Interaction volume radius: 10 \u00c5
Interaction volume height: 50 \u00c5
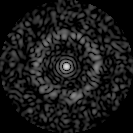
Disorder parameter: 0.8367